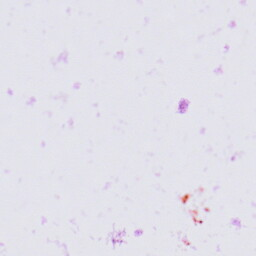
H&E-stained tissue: Prostate